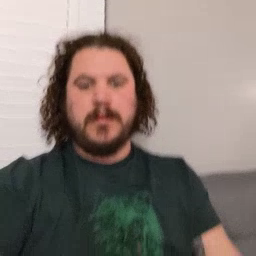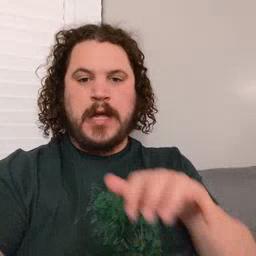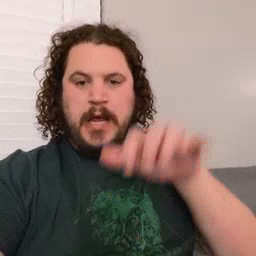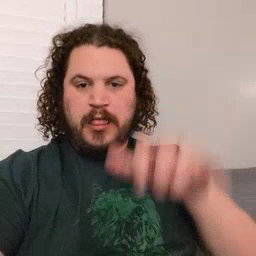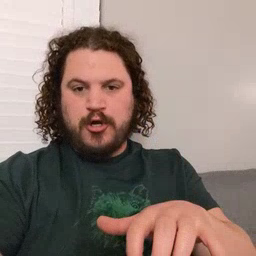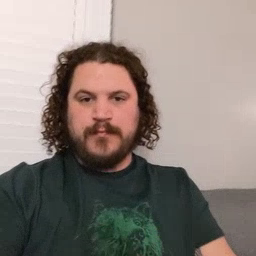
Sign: alligator